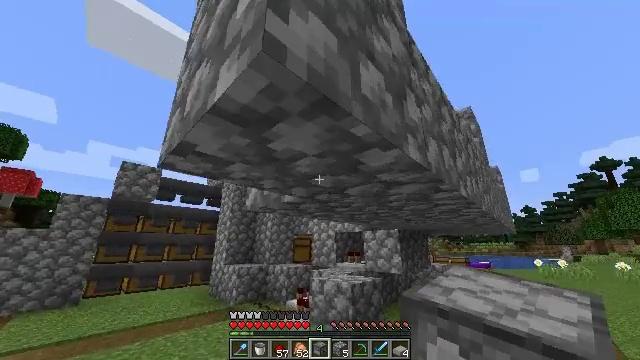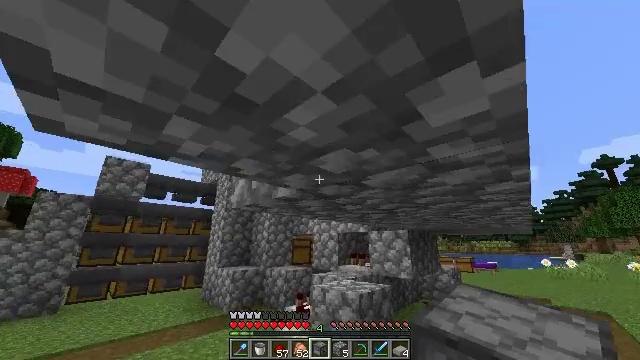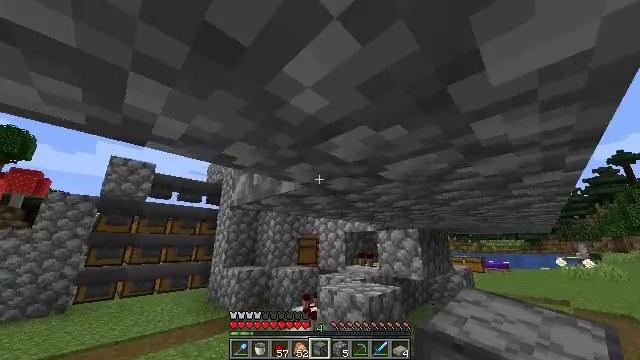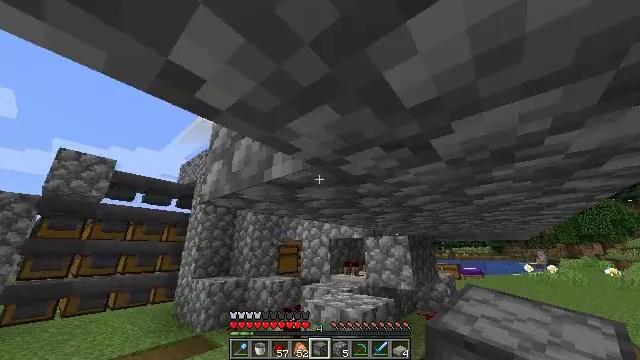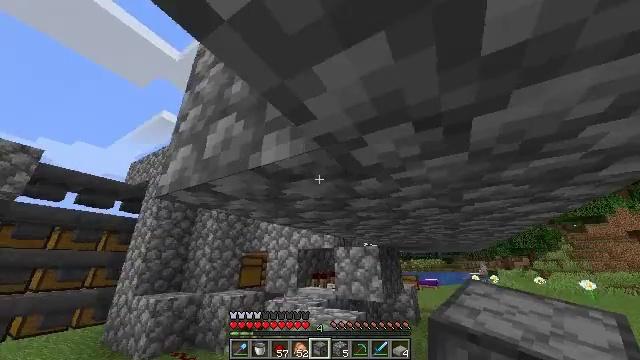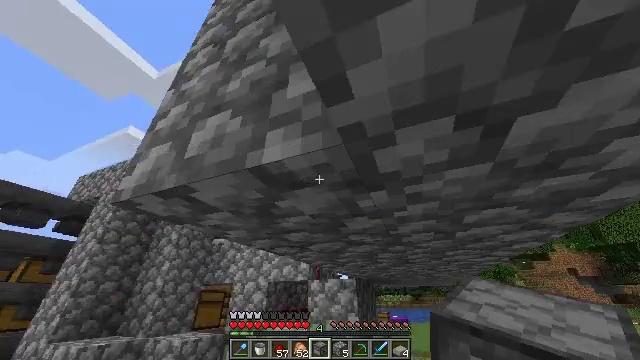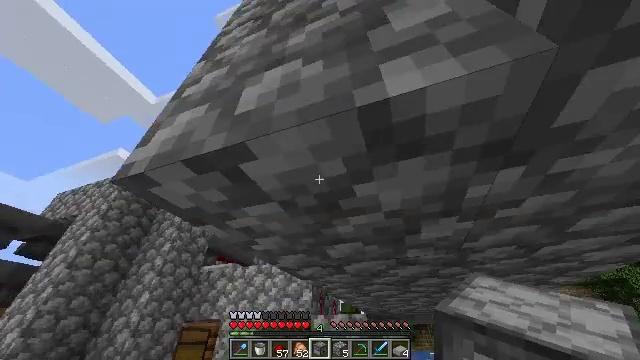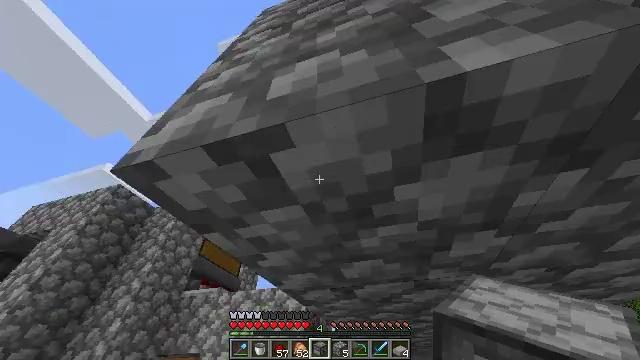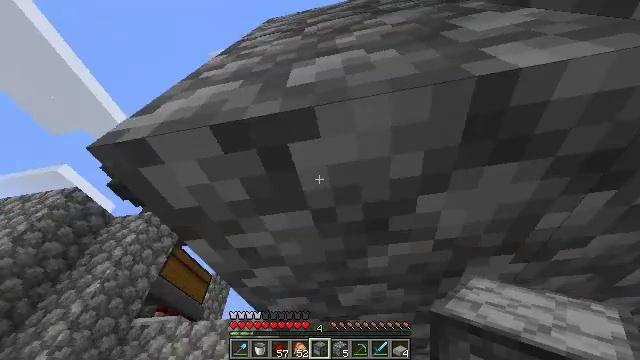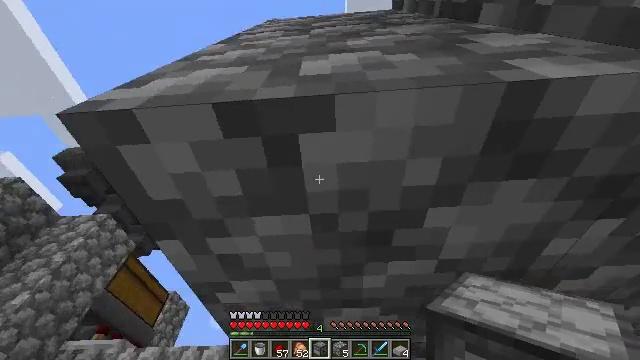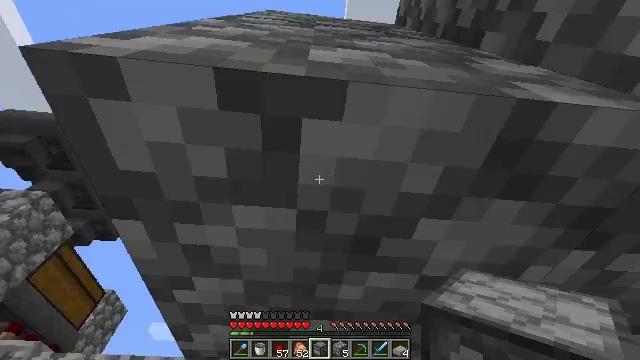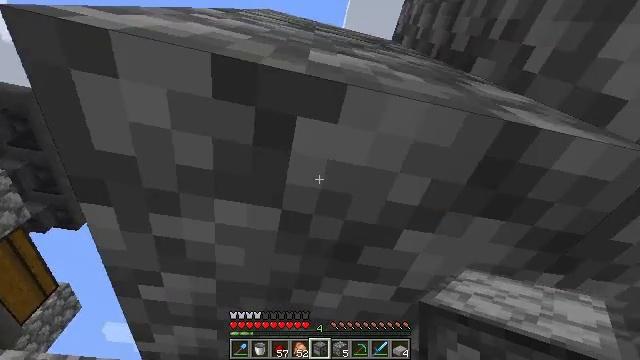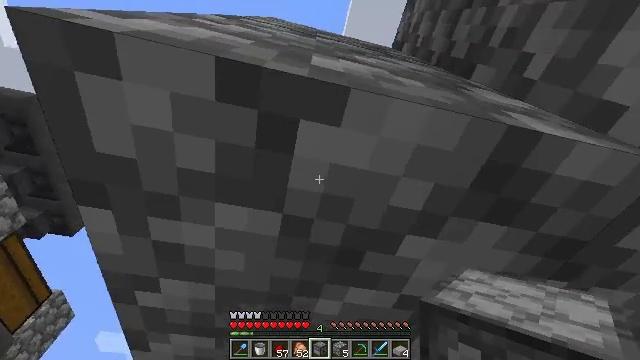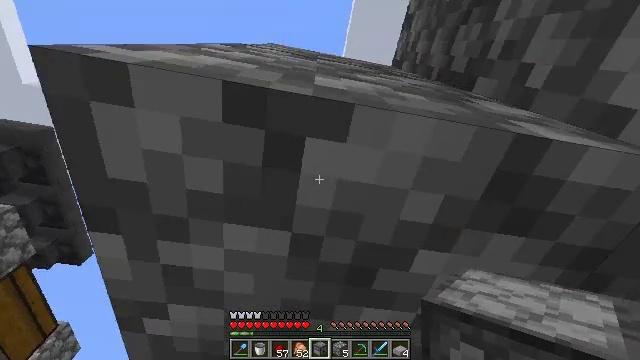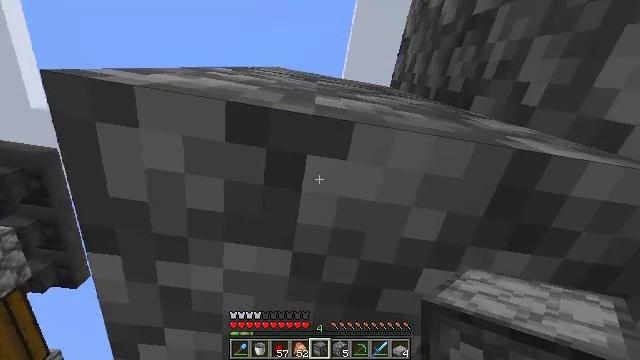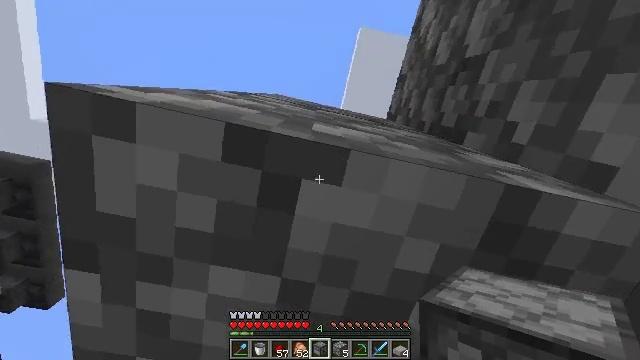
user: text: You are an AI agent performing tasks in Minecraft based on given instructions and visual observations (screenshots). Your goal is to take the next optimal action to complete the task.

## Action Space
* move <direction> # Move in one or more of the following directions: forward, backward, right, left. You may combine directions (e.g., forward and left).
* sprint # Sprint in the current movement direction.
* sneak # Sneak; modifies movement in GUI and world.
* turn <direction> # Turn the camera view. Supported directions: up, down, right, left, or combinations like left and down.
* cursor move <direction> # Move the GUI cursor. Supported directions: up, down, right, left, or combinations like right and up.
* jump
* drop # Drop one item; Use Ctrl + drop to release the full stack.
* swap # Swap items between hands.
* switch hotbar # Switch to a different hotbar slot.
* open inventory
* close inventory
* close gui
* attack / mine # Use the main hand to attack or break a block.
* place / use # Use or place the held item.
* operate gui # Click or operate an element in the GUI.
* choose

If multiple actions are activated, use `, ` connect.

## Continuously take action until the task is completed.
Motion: motion action
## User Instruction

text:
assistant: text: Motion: move forward
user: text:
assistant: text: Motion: move forward, turn left
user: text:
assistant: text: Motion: move forward and move left, turn right and up
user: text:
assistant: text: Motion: move forward and move left, turn right and up
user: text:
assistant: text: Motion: move forward and move left, turn right and up
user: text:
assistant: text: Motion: move forward and move left, turn right and up
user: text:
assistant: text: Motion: turn right and up
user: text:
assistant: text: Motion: turn right and up
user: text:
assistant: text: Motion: turn right and up
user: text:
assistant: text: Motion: turn right and up
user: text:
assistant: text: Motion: turn right and up
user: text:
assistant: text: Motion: turn up
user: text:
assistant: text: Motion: turn left and up
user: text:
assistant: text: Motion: turn up
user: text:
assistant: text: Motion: turn right and up
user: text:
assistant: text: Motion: turn right and up
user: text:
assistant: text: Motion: turn right and up
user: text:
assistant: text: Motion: no_op
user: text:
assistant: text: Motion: no_op
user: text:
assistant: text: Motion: turn left
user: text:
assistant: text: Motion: move back, turn left and down
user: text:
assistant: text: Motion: move back, turn left
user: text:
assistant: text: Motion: no_op
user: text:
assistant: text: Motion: no_op
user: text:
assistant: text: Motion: no_op
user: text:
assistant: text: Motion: no_op
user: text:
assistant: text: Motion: turn left and down
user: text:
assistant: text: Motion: no_op
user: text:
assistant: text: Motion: no_op
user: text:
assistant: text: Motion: no_op